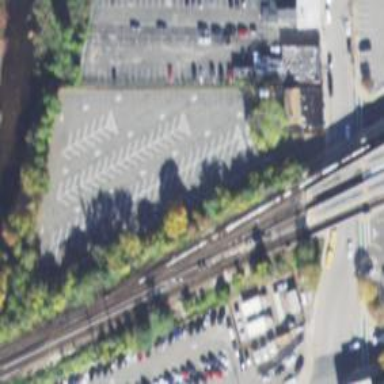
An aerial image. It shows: Electrified rail service siding.